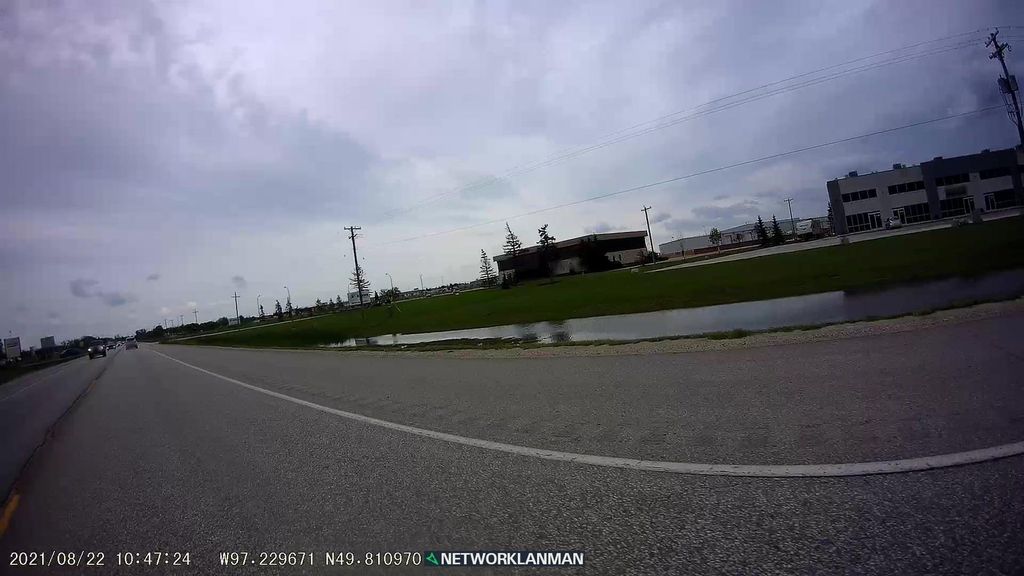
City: winnipeg